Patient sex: M
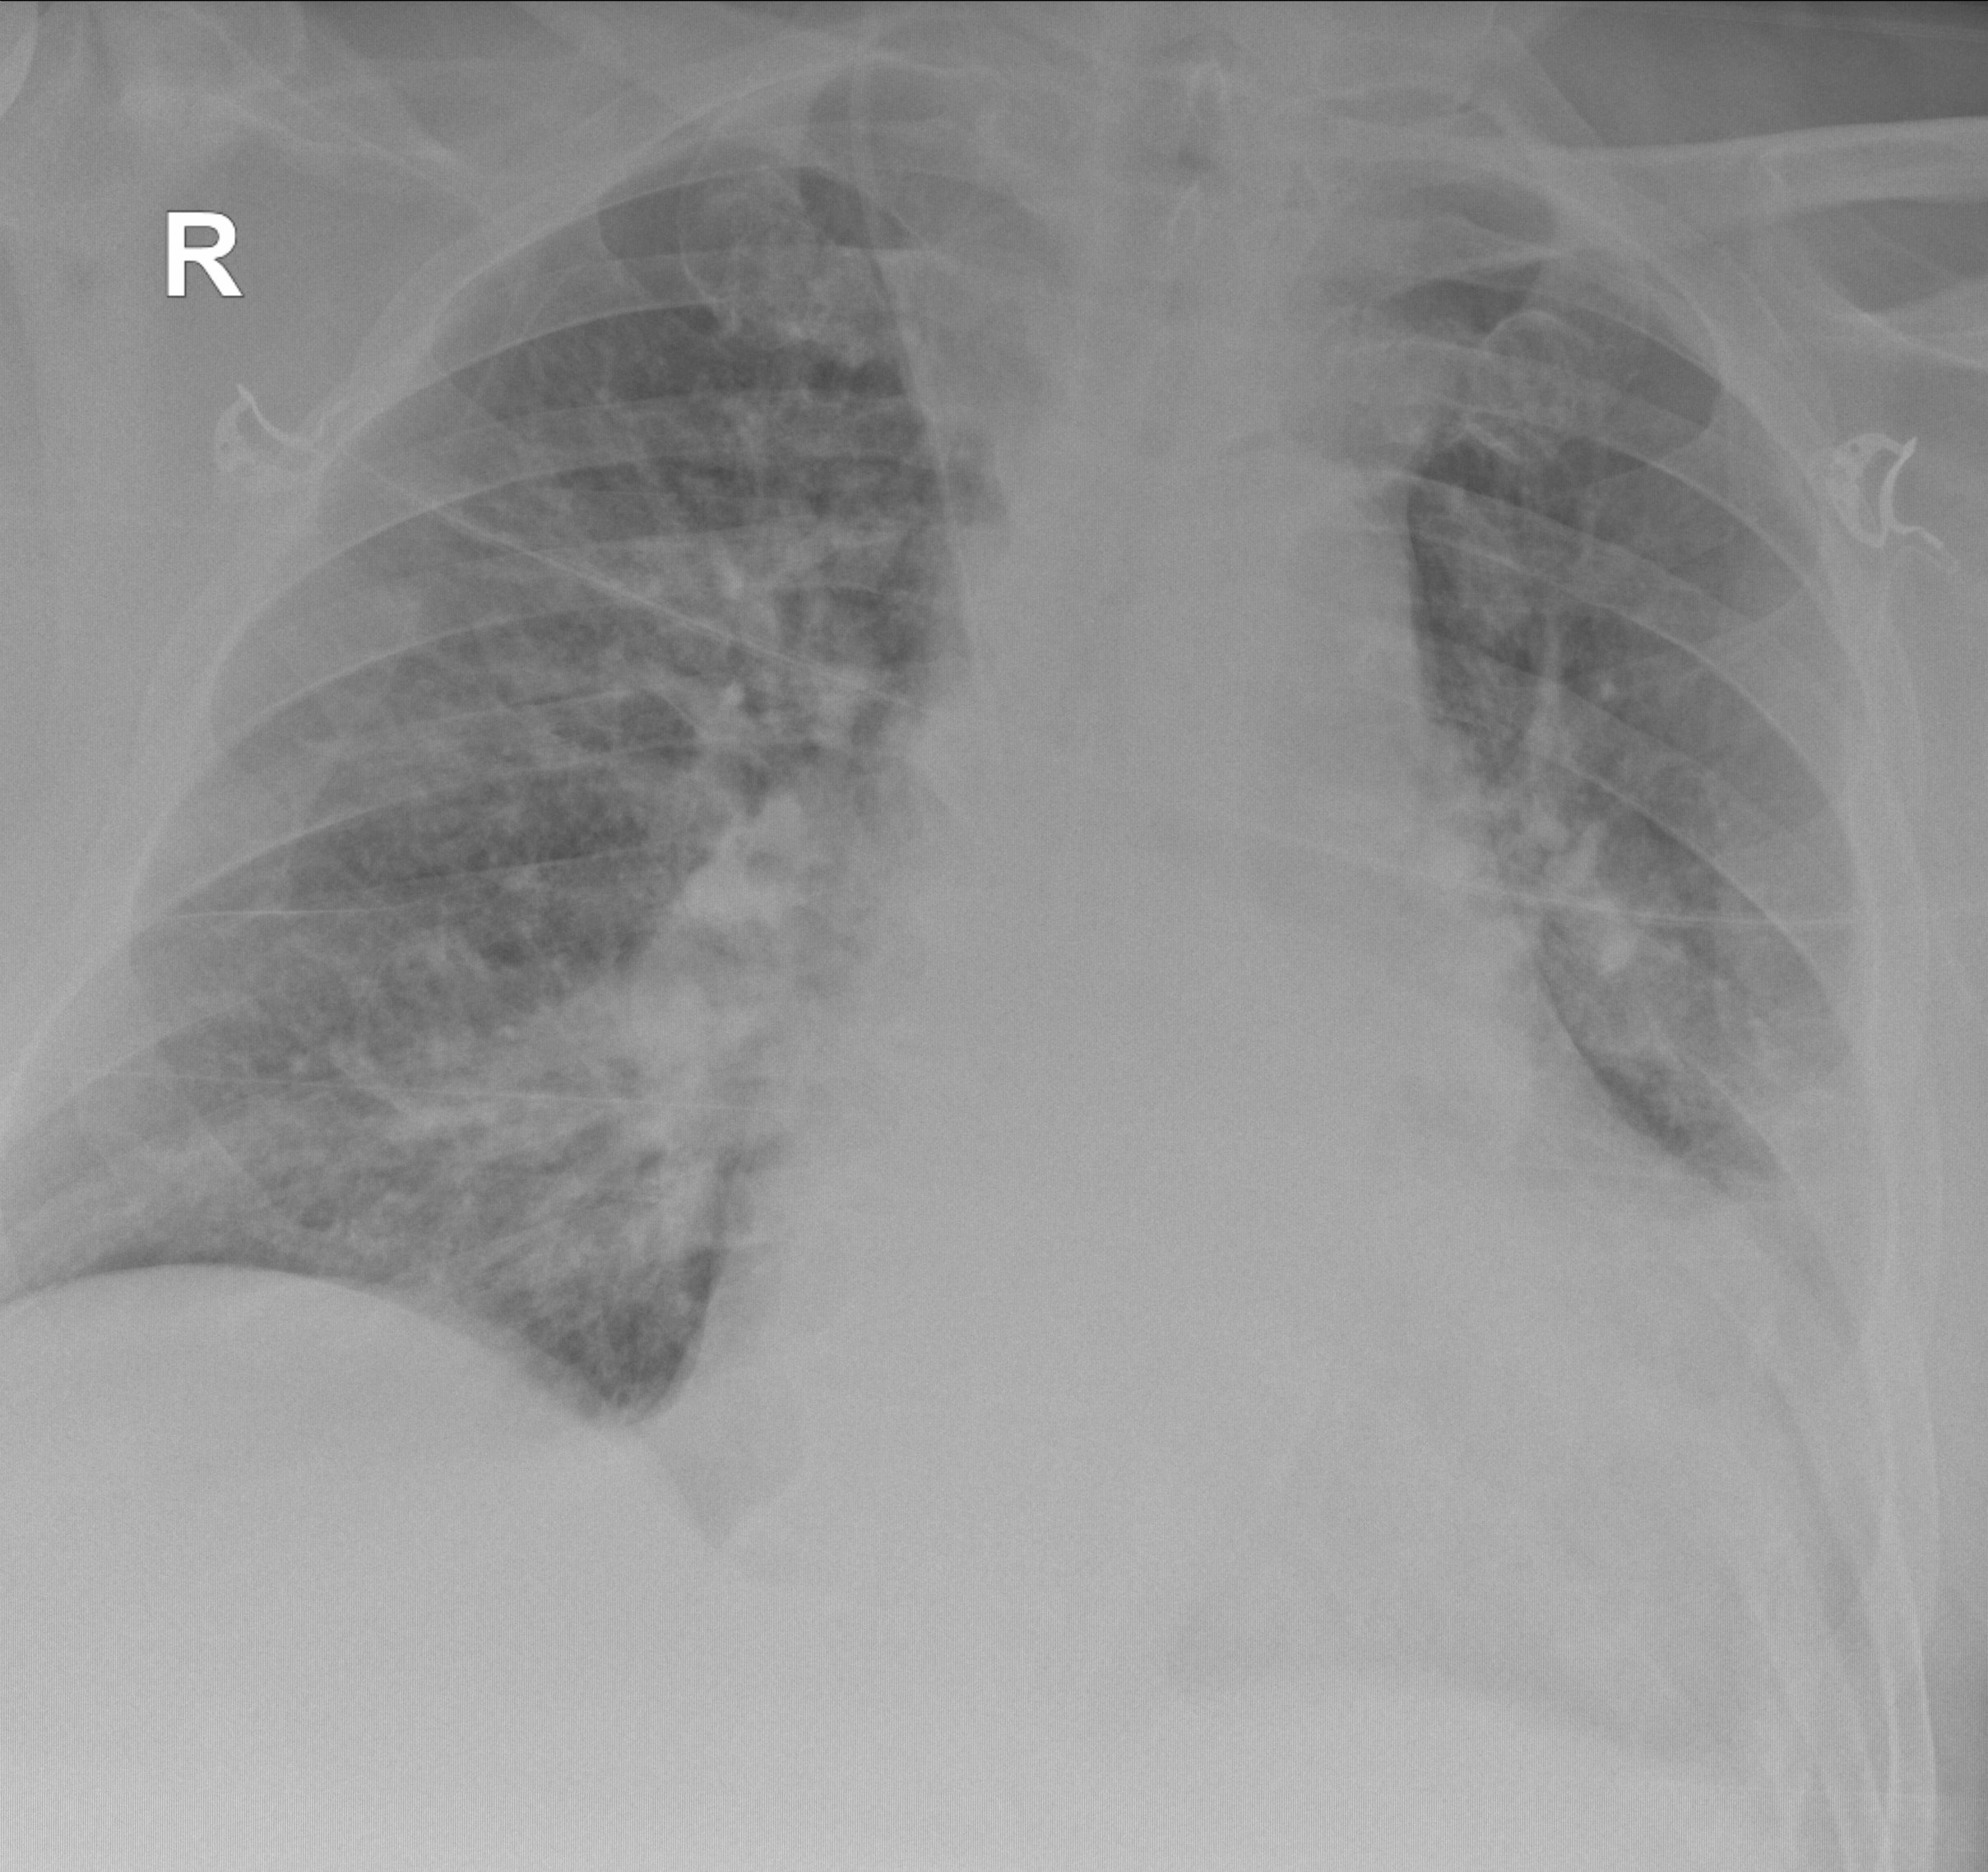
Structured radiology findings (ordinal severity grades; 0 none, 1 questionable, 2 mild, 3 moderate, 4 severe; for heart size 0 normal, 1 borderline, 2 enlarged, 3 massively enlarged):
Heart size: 2
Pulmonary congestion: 3
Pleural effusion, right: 0
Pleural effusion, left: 2
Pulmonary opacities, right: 2
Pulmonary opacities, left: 3
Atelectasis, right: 2
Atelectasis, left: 2